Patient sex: M
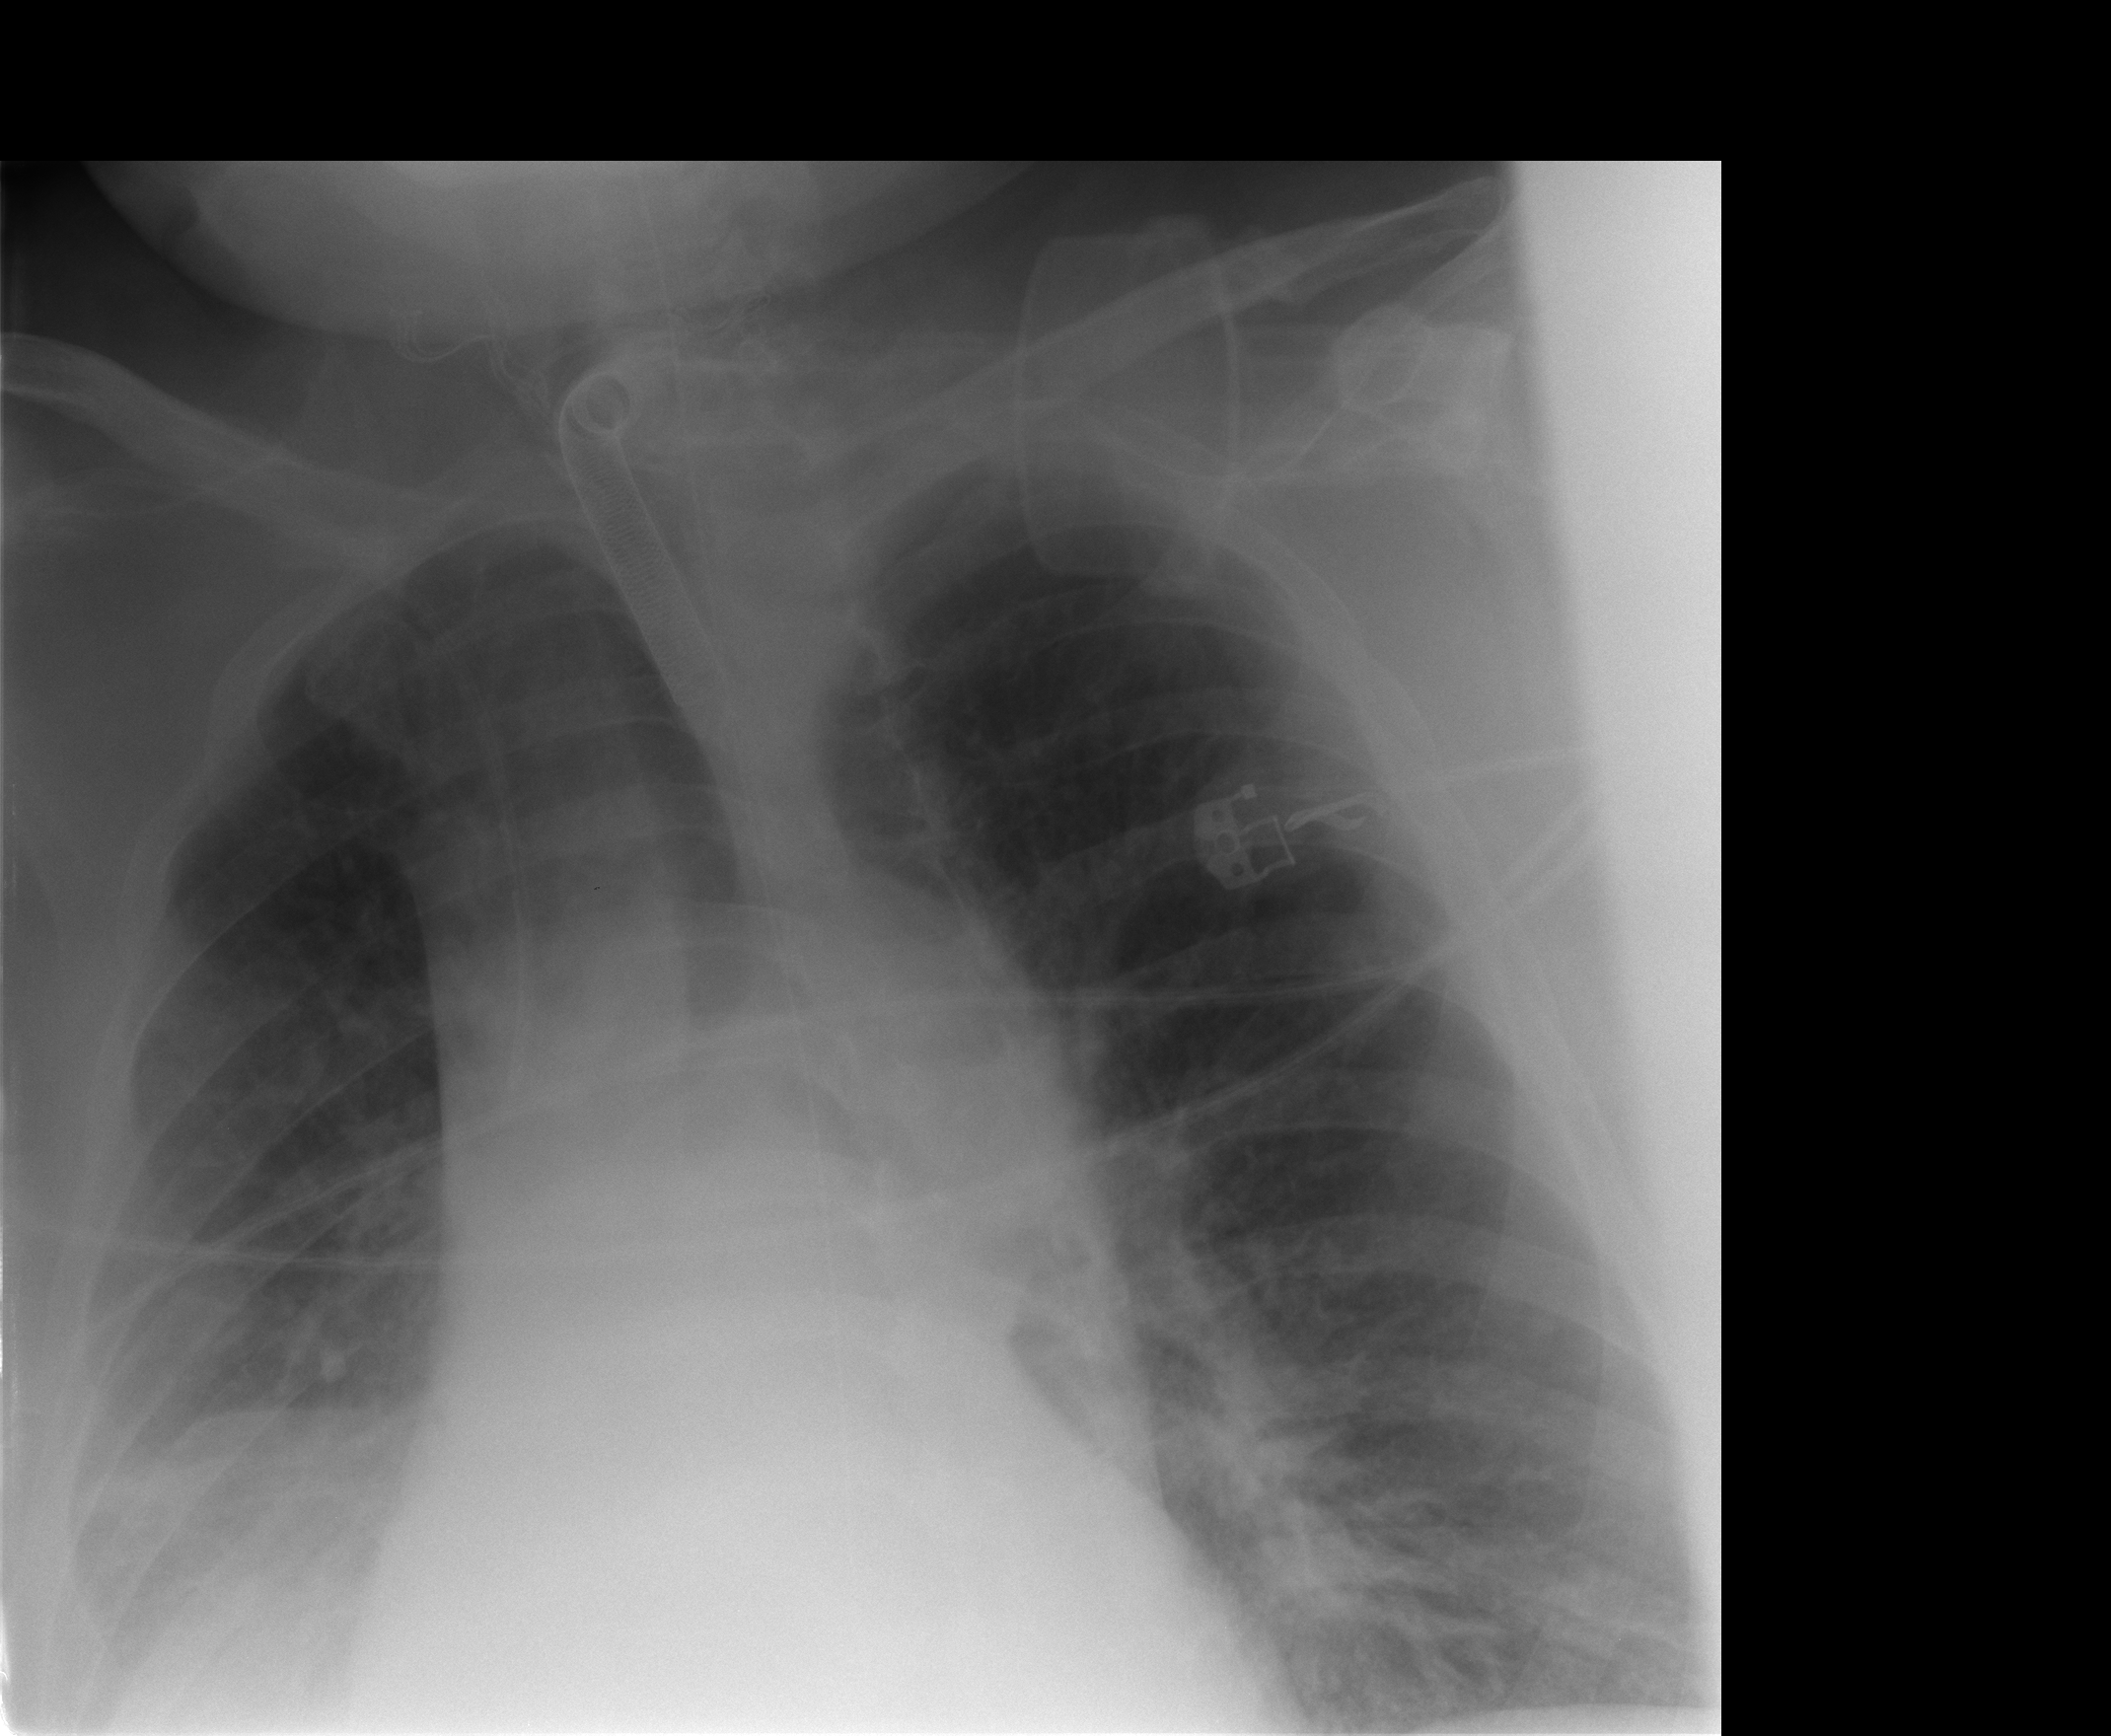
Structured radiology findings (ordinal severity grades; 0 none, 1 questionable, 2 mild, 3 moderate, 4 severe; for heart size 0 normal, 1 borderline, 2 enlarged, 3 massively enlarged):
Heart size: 0
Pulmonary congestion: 1
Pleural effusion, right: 3
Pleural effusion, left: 2
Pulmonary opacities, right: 0
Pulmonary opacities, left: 2
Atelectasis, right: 2
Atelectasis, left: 2